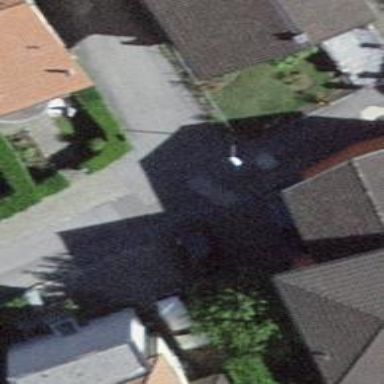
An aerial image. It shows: Bollard barrier.